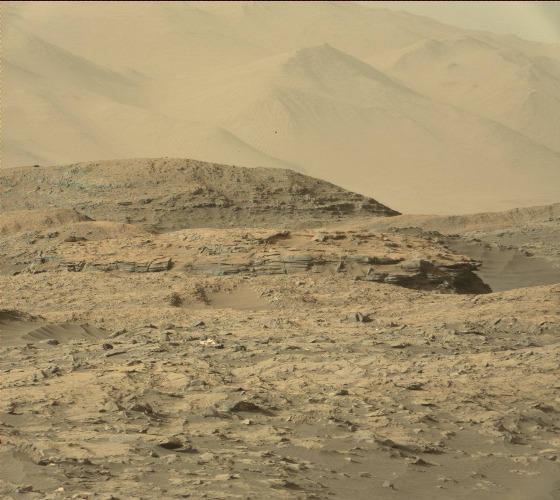
Terrain classes present: Bedrock, Gravel / Sand / Soil, Shadow